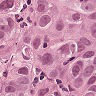
Metastatic tissue present: yes